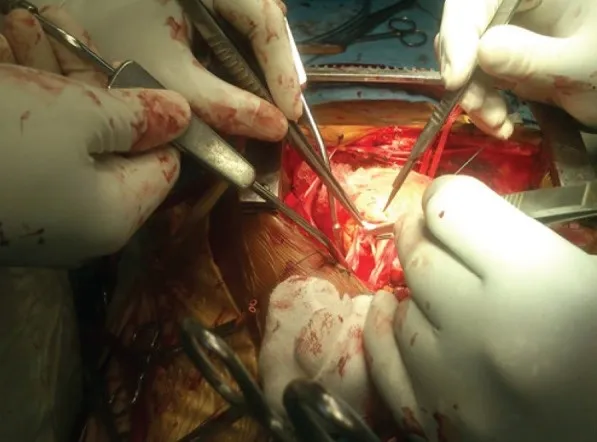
Intraoperative Photograph of Domed, Stenosed Bicuspid Pulmonary Valve.
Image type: medical_photograph (other_medical_photograph)